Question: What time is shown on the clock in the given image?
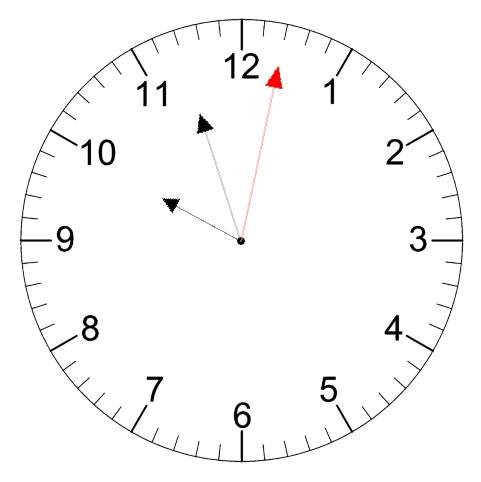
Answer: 09:57:02